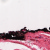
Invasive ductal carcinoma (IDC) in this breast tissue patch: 0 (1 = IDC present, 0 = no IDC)